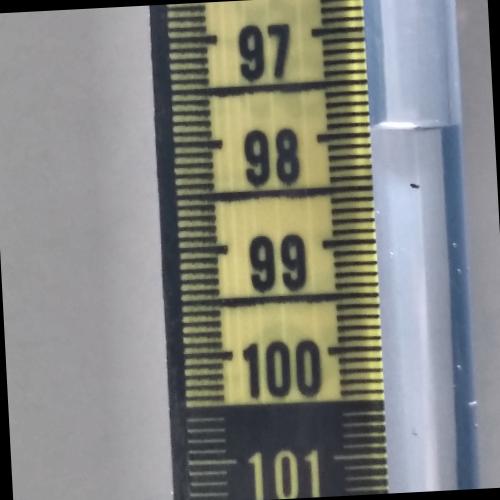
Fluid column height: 98.0 cm